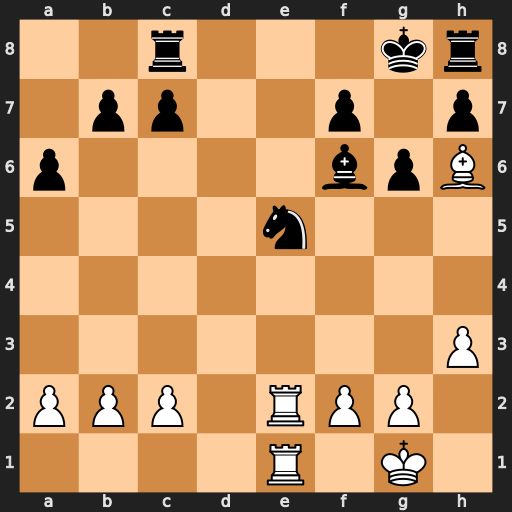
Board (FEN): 2r3kr/1pp2p1p/p4bpB/4n3/8/7P/PPP1RPP1/4R1K1
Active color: w
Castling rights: -
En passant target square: -
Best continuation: Rxe5 Bxe5 Rxe5 f5 Re7